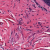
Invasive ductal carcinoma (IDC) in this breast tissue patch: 0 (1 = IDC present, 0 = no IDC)